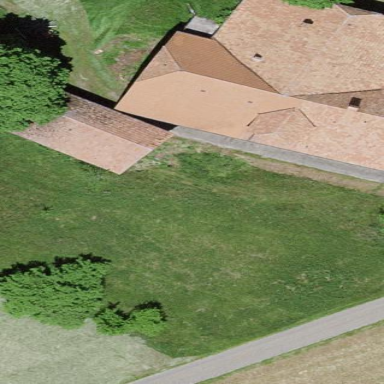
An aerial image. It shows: Farm building.